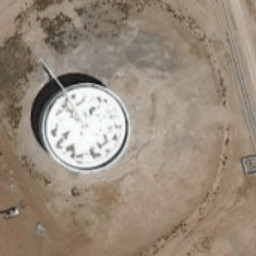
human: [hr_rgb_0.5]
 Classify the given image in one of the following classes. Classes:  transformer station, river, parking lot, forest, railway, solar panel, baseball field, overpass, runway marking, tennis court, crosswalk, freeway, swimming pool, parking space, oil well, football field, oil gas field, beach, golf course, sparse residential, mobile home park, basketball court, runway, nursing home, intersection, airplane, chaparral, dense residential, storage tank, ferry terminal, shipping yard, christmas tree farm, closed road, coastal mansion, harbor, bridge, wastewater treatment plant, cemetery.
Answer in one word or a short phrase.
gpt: storage tank